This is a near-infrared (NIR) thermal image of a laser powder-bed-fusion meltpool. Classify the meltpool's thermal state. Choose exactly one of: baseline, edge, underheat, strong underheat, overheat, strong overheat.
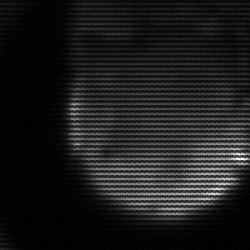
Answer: edge